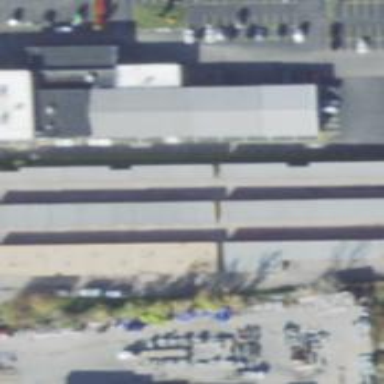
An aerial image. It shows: Storage rental shop.